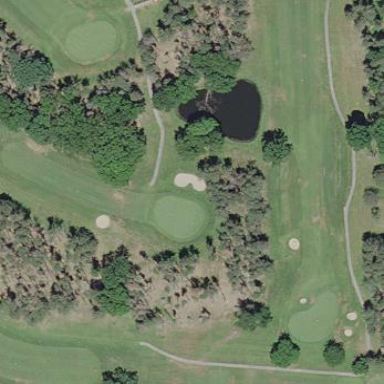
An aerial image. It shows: Golf fairway surrounded by grass.